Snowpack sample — Loveland Pass, Silver Plume, Colorado, USA (2/11/26, 12:00 PM MST)
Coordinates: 39.663, -105.886
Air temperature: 35 °F
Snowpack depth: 82 cm
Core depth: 10 cm
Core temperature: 17.6 °F
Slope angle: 13°, slope face: 12°
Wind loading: high
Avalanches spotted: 1
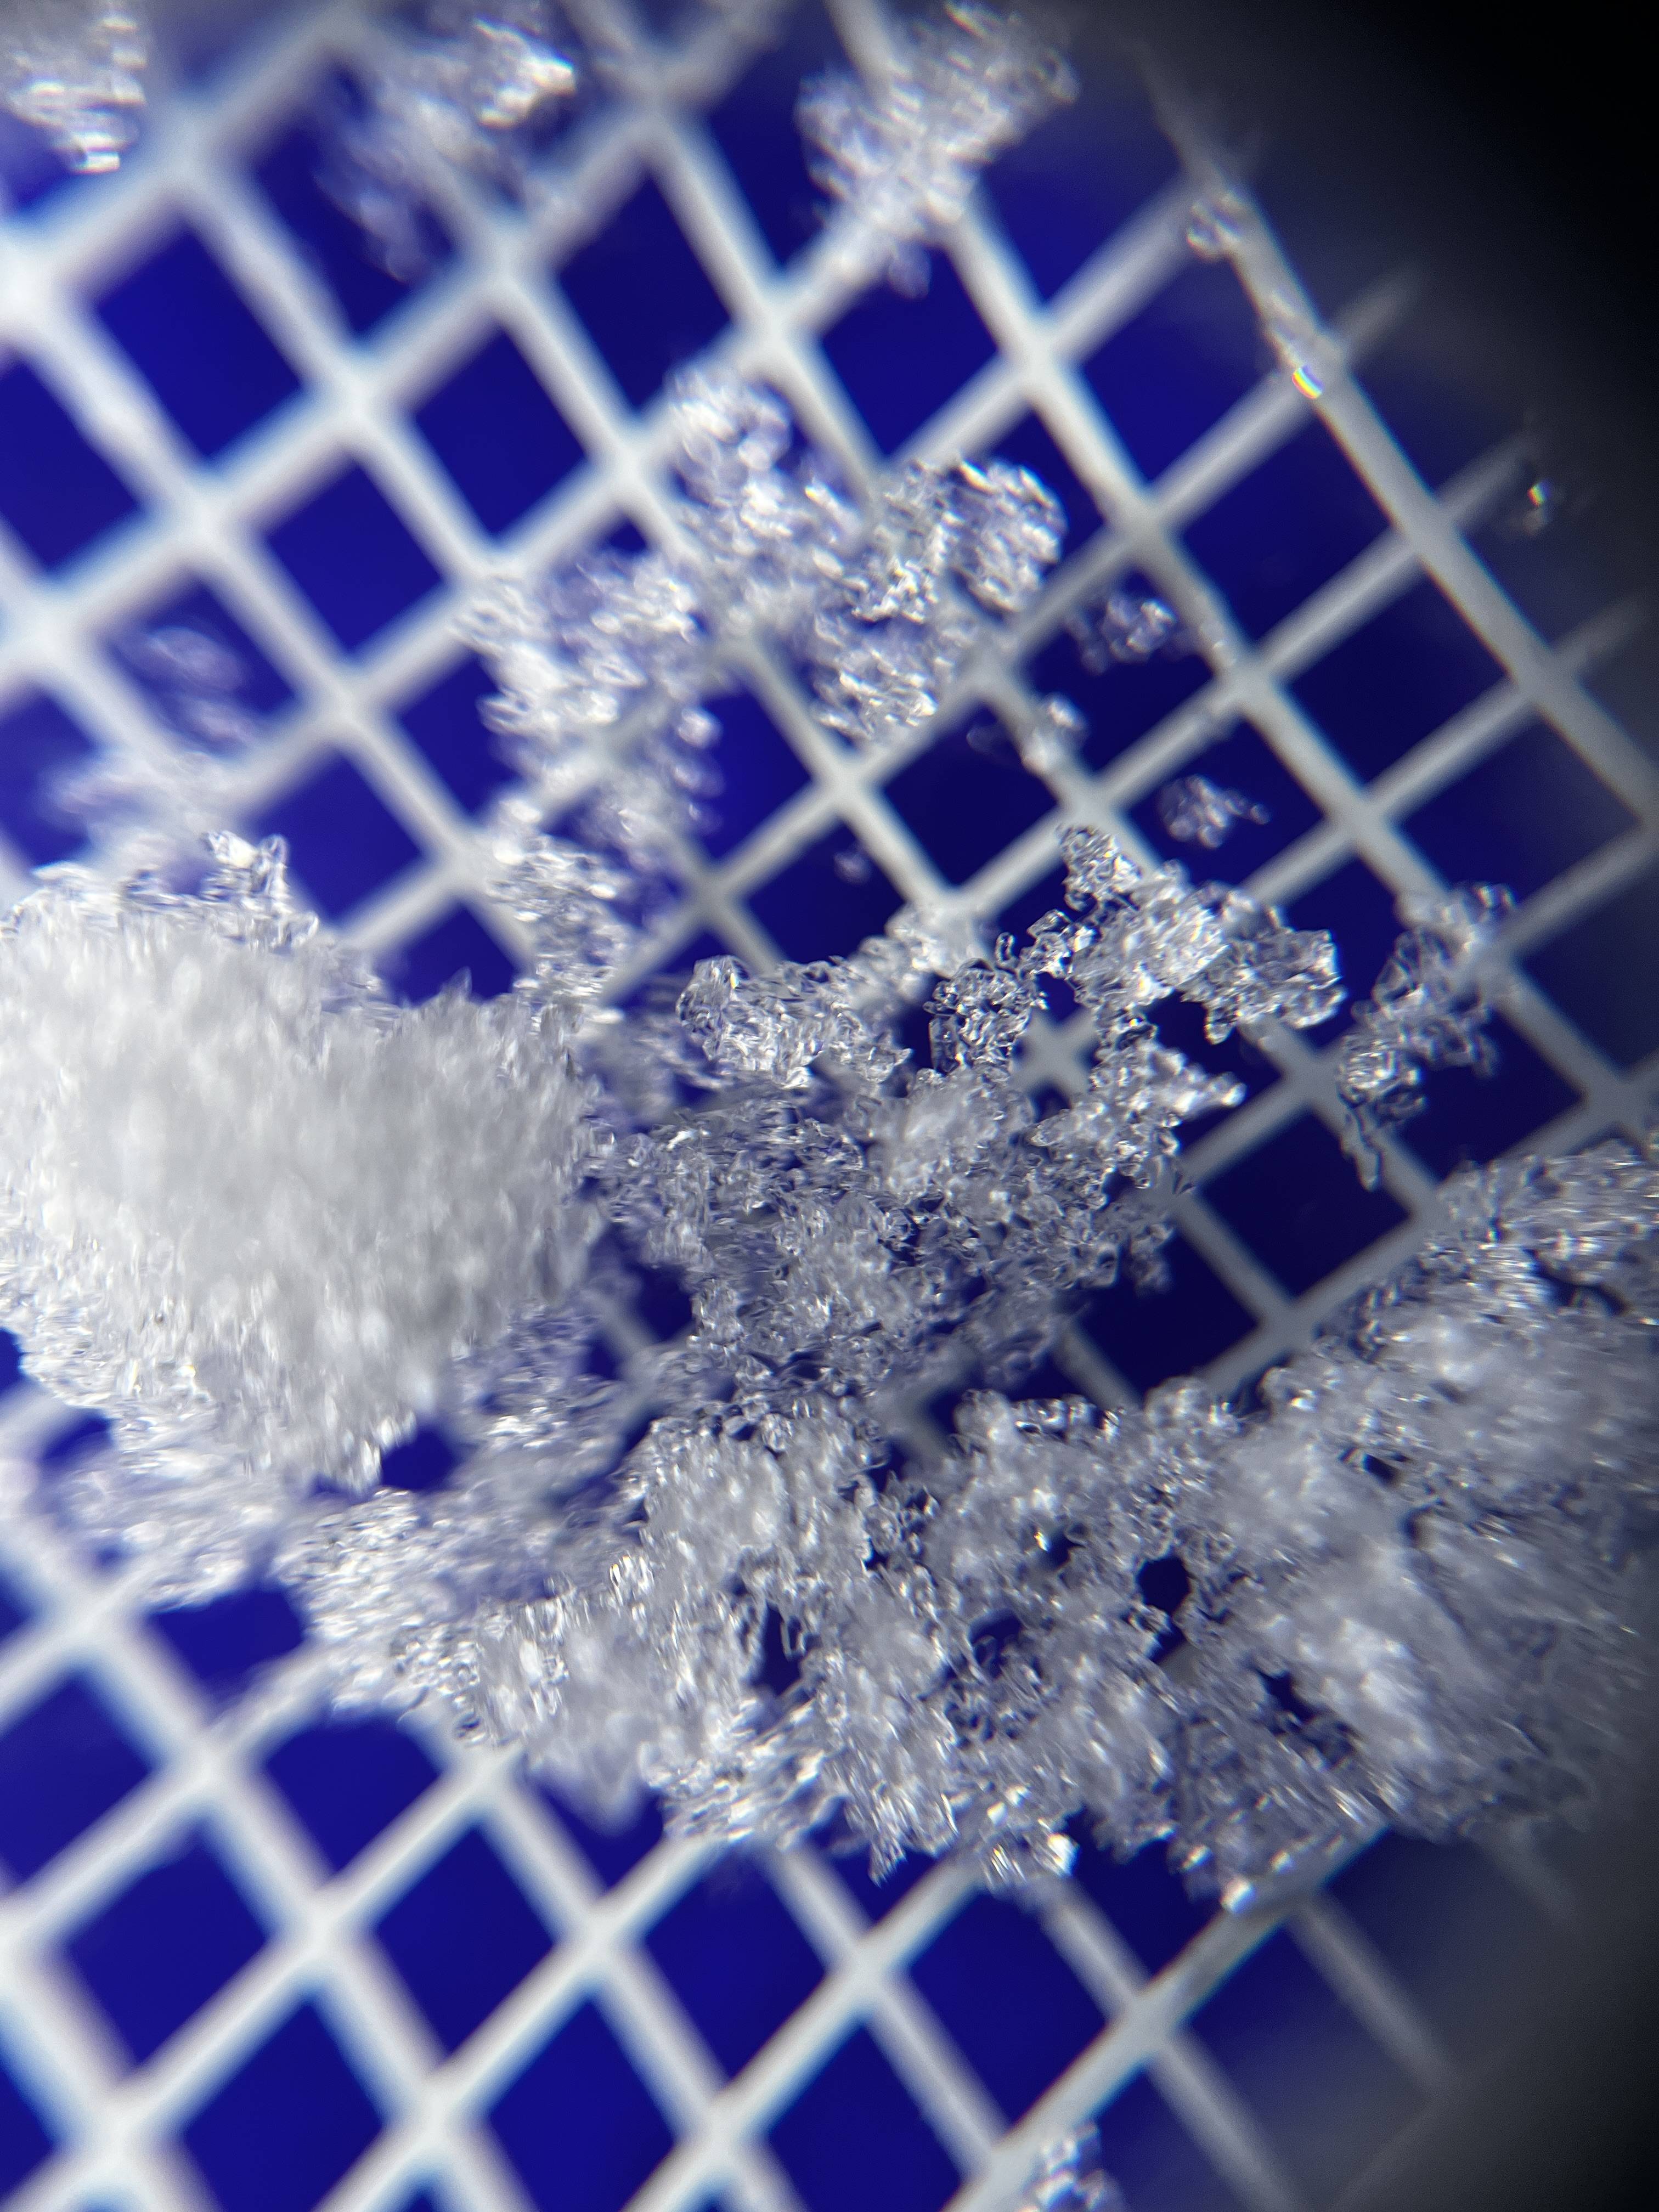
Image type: magnified_profile
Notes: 1 small avalanche spotted on the north side of the bowl, lots of wind loading